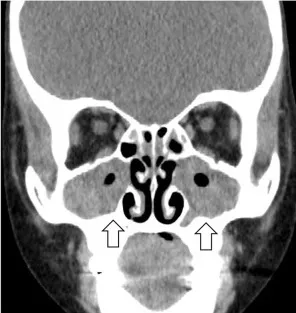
Abdominal. The white arrow in (B) indicates an atrophic pancreas.
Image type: radiology (ct)